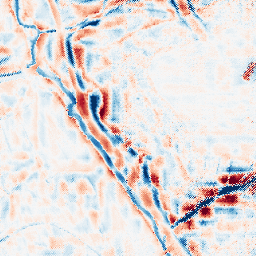
Category: wavelet
Decomposition family: wavelet_reverse_biorthogonal
Decomposition parameters: wavelet: rbio5.5
level: 4
Upsampling method: regularized
Upsampling parameters: scale: 4
lambda_reg: 0.1
Upsampling scale: 4